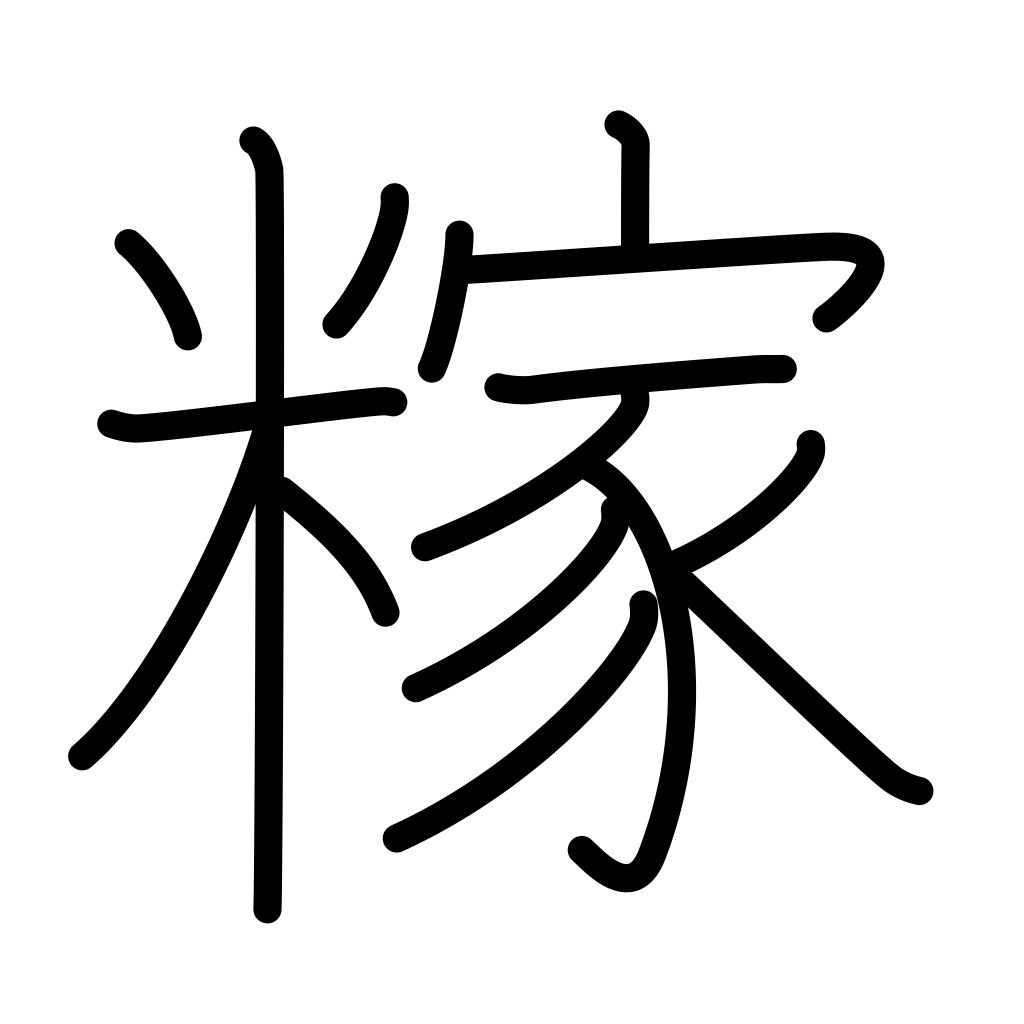
Meaning: chaff, rice hulls